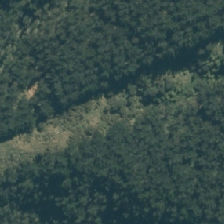
Land cover: low_producing_grassland